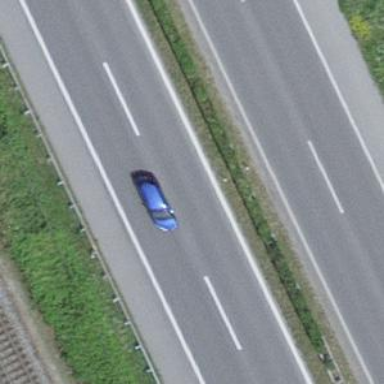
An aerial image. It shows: Asphalt motorway.